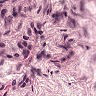
Metastatic tissue present: no